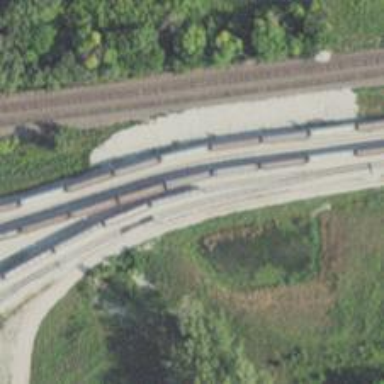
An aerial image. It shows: Railway yard used for servicing trains.